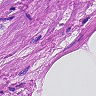
Metastatic tissue present: no